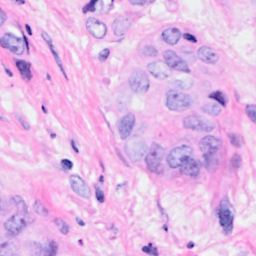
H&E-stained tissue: Breast